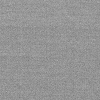
Atmospheric dust classification: dusty